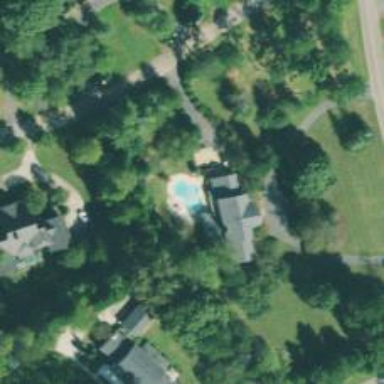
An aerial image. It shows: Outdoor swimming pool in leisure land area.